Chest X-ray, PA view. Patient: 11 years old, sex F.
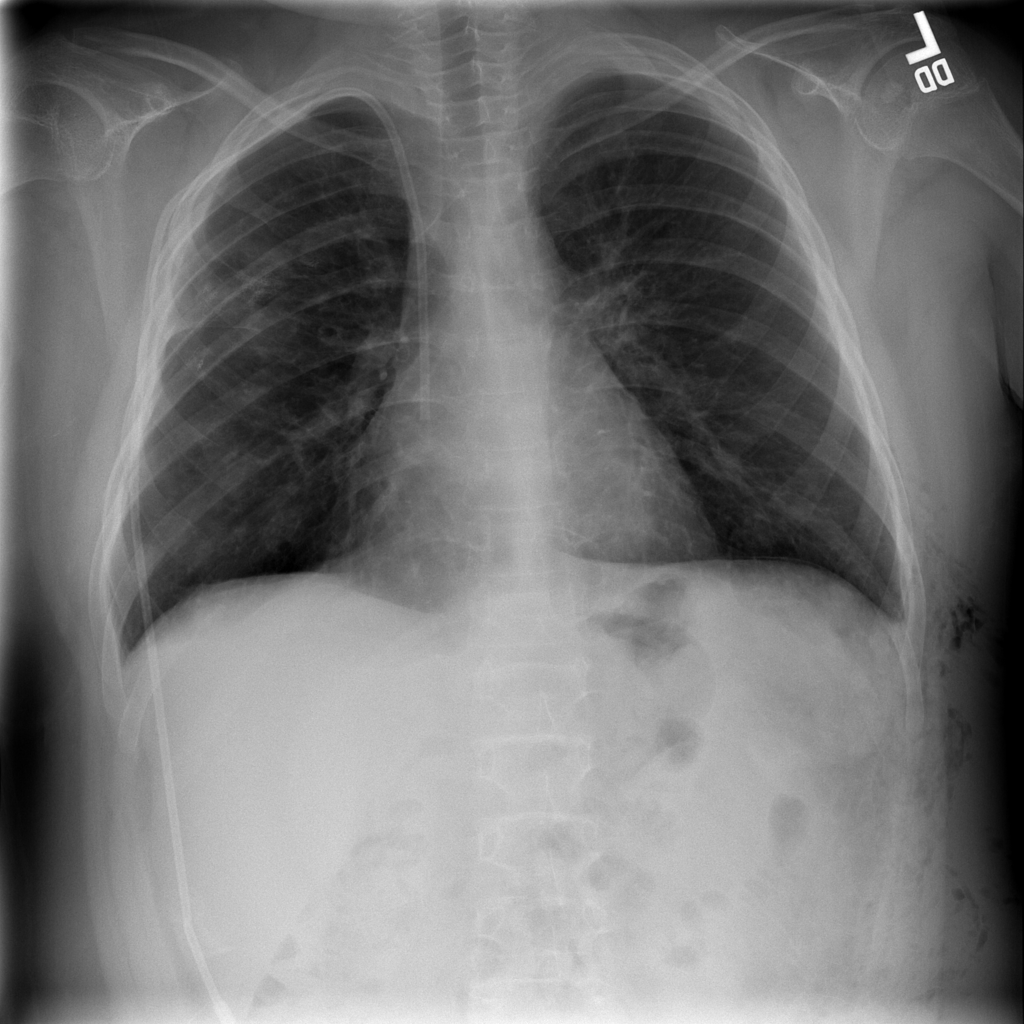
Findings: Emphysema, Pneumothorax